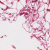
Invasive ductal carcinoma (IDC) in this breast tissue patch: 0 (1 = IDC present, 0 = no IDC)